Question: I'm trying to move to a record that has a certain ID.
I tried the solution on this post: <URL>
but no success
Here's my code
'''
Private Sub btnShowPrevious_Click()
Dim rs As DAO.Recordset
Set rs = Me.RecordsetClone
rs.FindFirst "[ID]=" & ParentID
If rs.NoMatch Then
MsgBox "Sorry, no such record '" & ParentID & "' was found.", _
vbOKOnly + vbInformation
Else
Me.Recordset.Bookmark = rs.Bookmark
End If
rs.Close
End Sub
'''
It always hit no match but parentID = 1 and there's one record with ID = 1..
Anyone has an idea of what is wrong?
Thank you
The record source is this table:
'''
CREATE TABLE [dbo].[ProposalFollowUp](
[ID] [int] IDENTITY(1,1) NOT NULL,
[ProposalID] [int] NOT NULL,
[MillID] [int] NULL,
[ClientID] [int] NULL,
<URL> NULL,
<URL> NULL,
[Contact] [int] NULL,
[ContactDate] [datetime] NULL,
[Done] [bit] NOT NULL,
<URL> NULL,
[CreatedDate] [datetime] NULL,
<URL> NULL,
[ModifiedDate] [datetime] NULL,
<URL> NULL,
<URL> NULL,
[ParentID] [int] NULL,
'''
here's a screenshot of the form properties

Finaly, if I show the navigation bar, I can see there's a filter.
Probably because I open the form like this
'''
DoCmd.OpenForm "ProposalsFollowUp", , , "[ID] = " & txtID, acFormEdit, acDialog
'''
If I remove the filter, it works.
Alright
Here's the final code
'''
Private Sub btnShowPrevious_Click()
Dim parent As Integer
parent = ParentID
Me.Filter = ""
Dim rs As DAO.Recordset
Set rs = Me.RecordsetClone
rs.FindFirst "[ID]=" & parent
If rs.NoMatch Then
MsgBox "Sorry, no such record '" & parent & "' was found.", _
vbOKOnly + vbInformation
Else
Me.Recordset.Bookmark = rs.Bookmark
End If
rs.Close
End Sub
'''
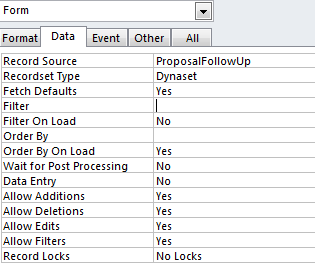
Answer: After checking everything obvious such as ensuring the recordset includes the data you are searching for and that there are no filters, you can consider a problem with the form. A filter is shown at the bottom of the form in Access 2010 and can be removed in VBA by:
'''
Me.FilterOn = False
'''
Or by clicking the filter button:

Odd things happening in a front-end are often due to corruption of some sort. You need to regularly back-up, compact and repair and decompile when you are developing. If you have linked tables, it is often a good idea to refresh the links.
If you create a form you do not want to lose and it becomes corrupt, you can copy to a new form with cut and paste or you can export to text and import.
Decompile:
'''
"c:\Program Files\Microsoft office\office\msaccess.exe" /decompile "c:\My Documents\MyDatabase.mdb"
'''
-- <URL>
Save As Text:
'''
Application.SaveAsText acForm, "FormName", "z:\docs mp.txt"
Application.LoadFromText acForm, "restoredForm", "z:\docs mp.txt"
'''